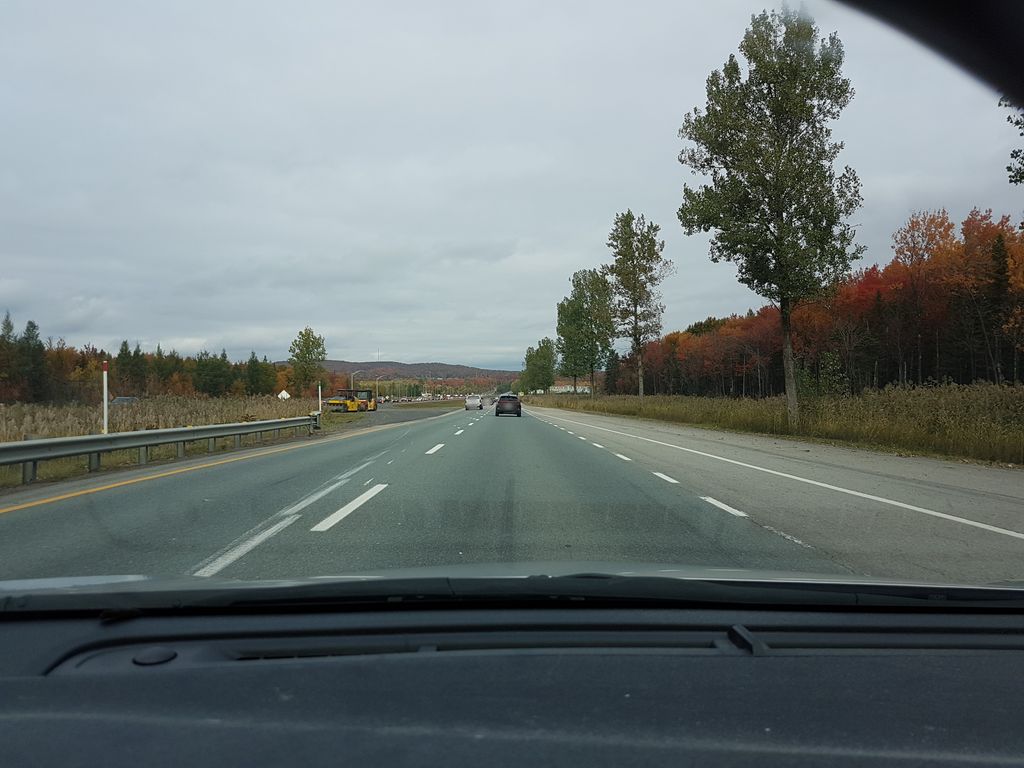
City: quebec_city